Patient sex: M
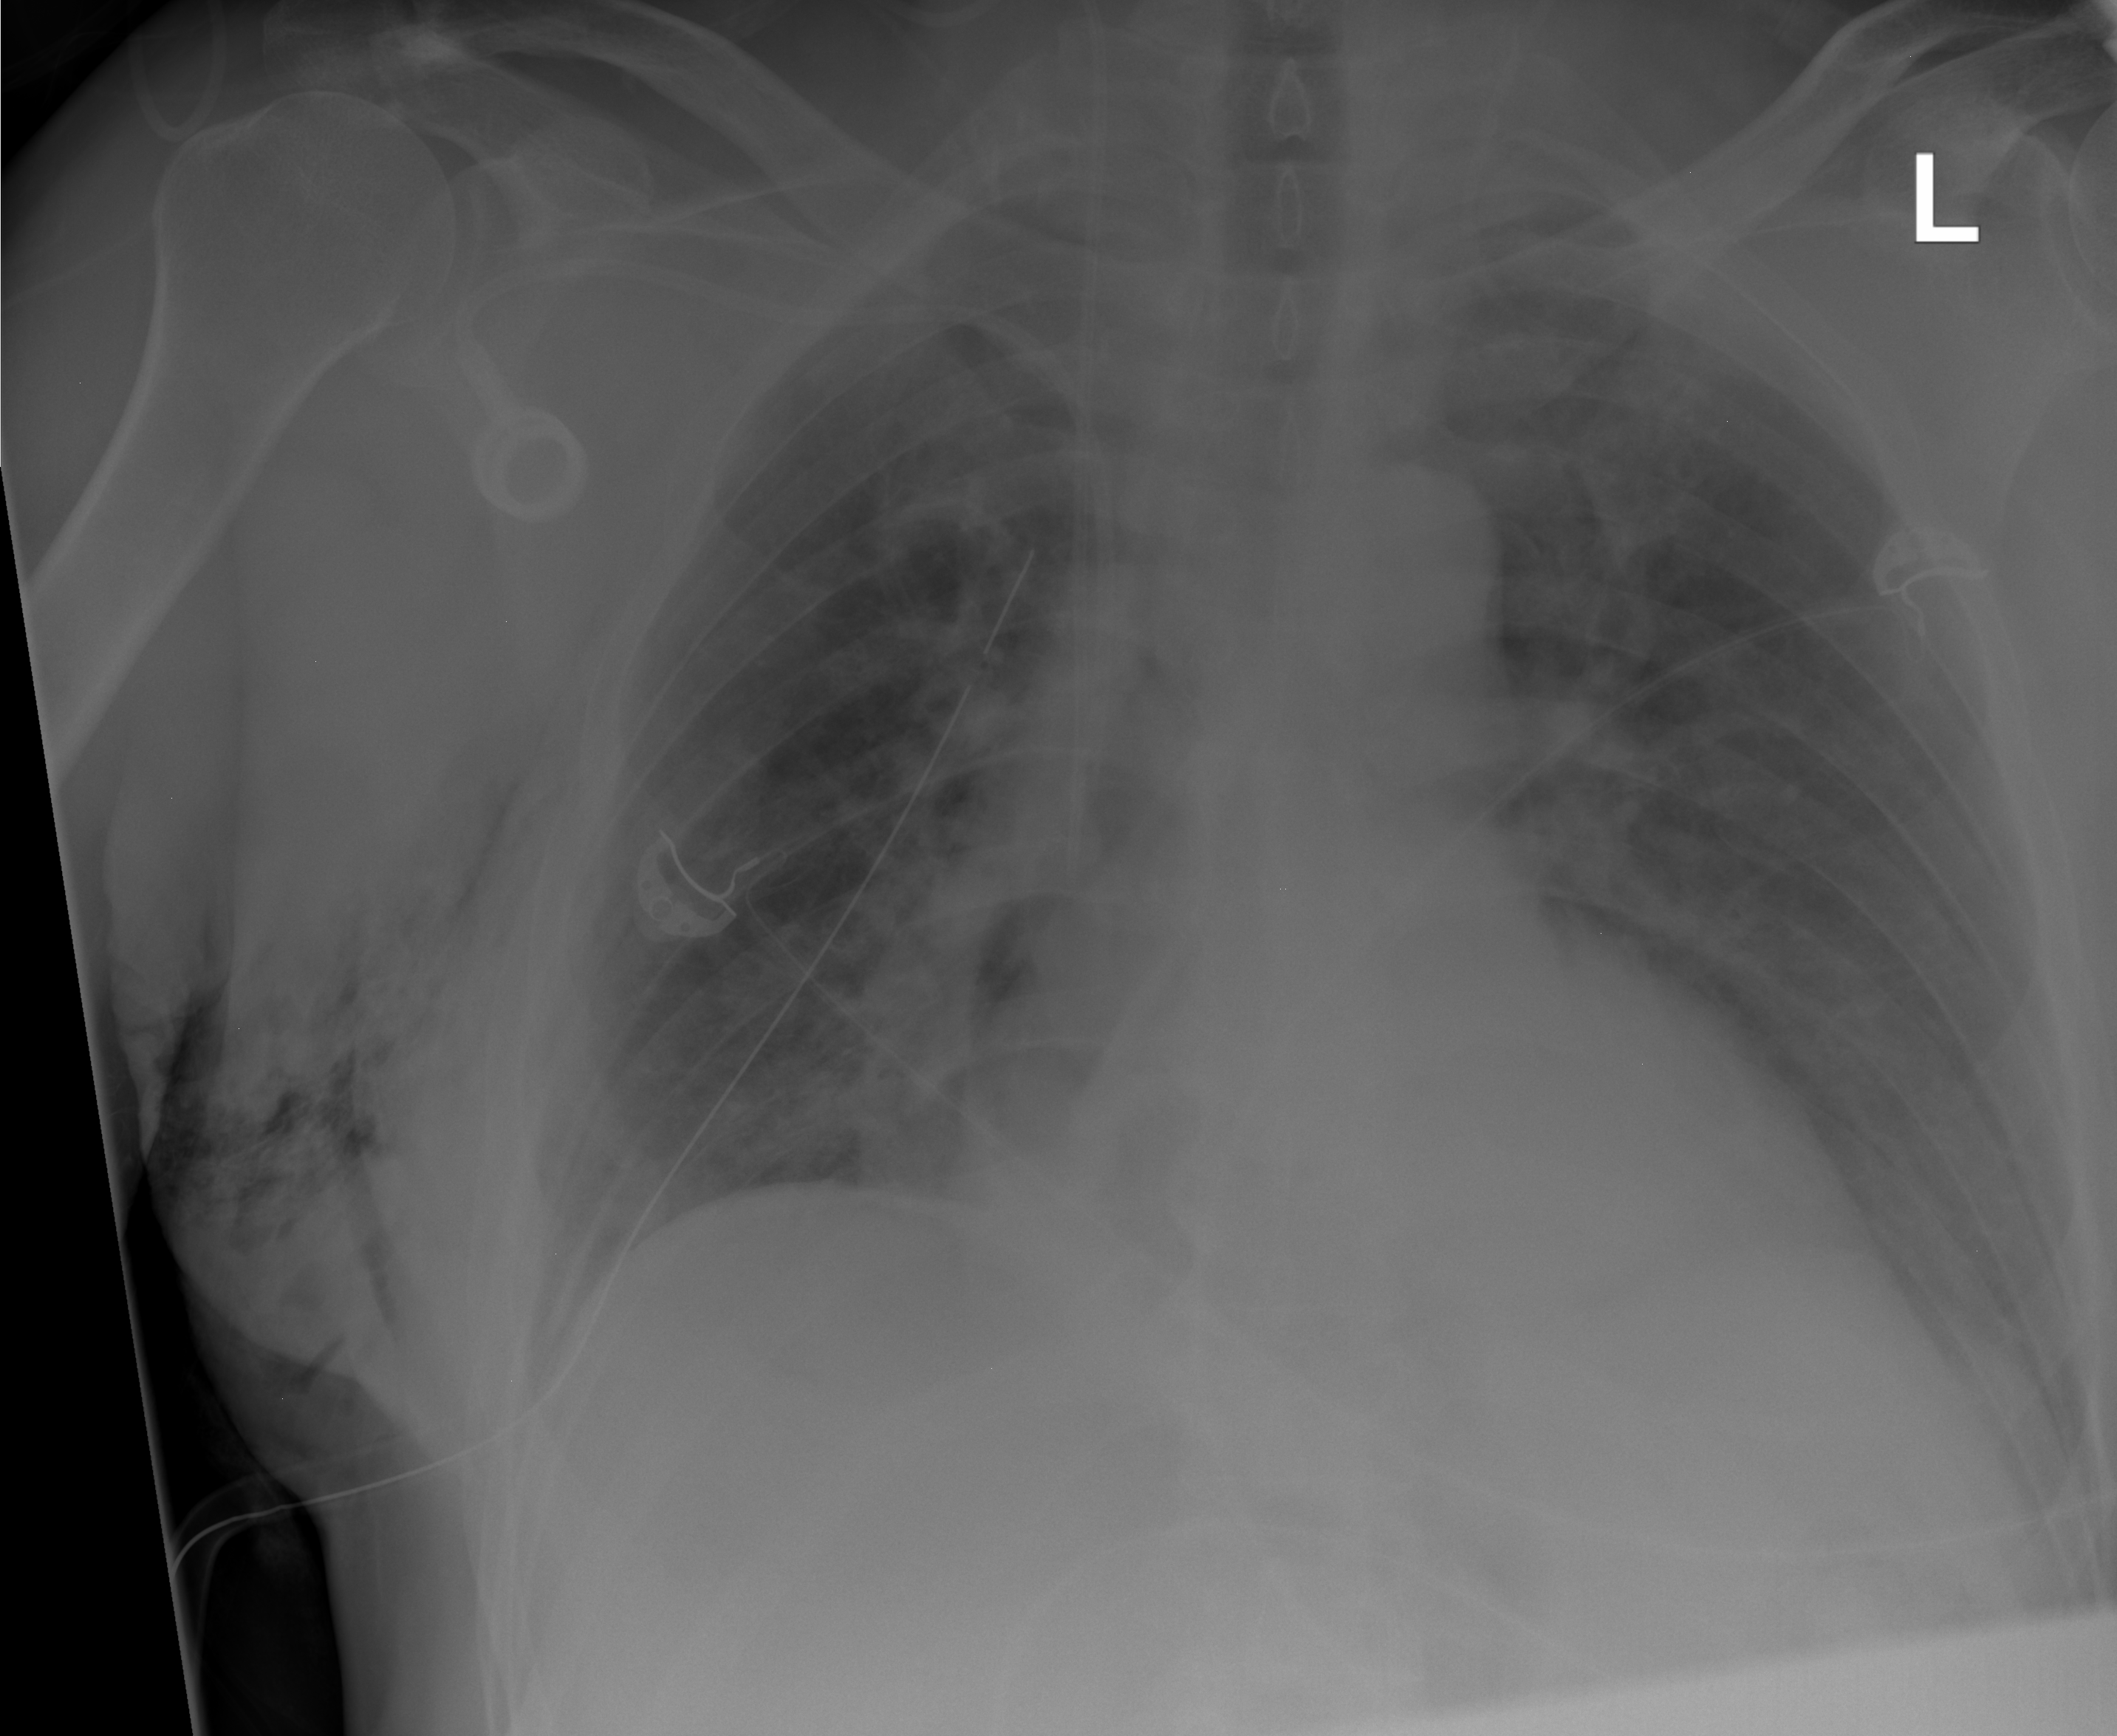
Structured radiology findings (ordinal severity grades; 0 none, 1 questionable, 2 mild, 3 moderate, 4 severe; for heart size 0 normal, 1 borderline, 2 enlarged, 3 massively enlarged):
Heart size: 2
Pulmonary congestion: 2
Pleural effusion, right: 0
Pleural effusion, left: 2
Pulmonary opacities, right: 2
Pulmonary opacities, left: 2
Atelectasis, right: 0
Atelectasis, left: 0